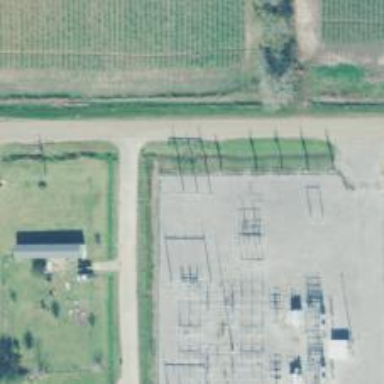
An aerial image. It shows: Power tower.